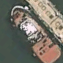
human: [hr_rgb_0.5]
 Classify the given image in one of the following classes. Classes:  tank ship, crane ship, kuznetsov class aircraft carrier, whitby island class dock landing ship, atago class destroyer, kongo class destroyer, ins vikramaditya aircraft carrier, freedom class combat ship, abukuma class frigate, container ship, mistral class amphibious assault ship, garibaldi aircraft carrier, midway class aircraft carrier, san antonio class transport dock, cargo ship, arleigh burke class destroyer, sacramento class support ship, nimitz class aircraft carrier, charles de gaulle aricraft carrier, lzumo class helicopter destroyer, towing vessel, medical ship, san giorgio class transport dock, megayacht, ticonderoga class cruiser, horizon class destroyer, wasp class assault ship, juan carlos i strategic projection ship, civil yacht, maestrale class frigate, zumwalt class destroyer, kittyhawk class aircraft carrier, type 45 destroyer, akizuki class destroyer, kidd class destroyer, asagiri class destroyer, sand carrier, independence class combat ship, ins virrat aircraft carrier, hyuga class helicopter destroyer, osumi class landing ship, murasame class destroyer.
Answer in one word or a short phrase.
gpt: Towing vessel